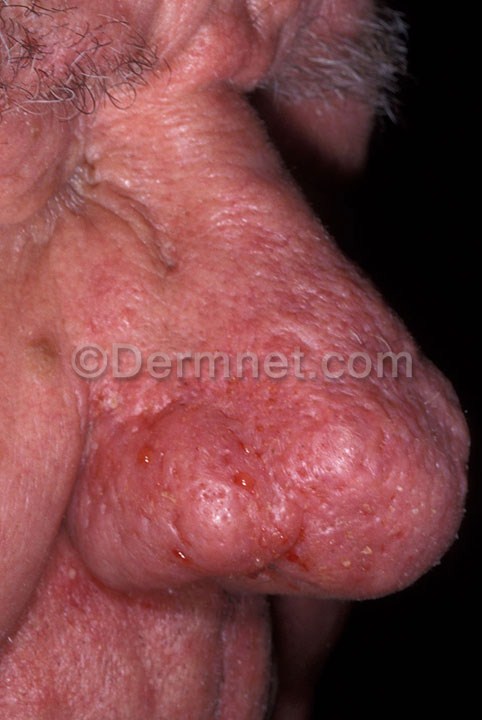
Disease: Acne and Rosacea Photos